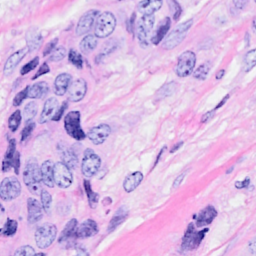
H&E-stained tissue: Breast